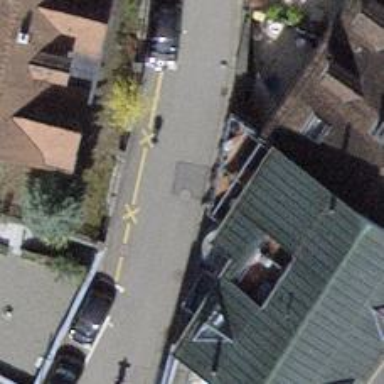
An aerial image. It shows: Sidewalk.